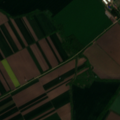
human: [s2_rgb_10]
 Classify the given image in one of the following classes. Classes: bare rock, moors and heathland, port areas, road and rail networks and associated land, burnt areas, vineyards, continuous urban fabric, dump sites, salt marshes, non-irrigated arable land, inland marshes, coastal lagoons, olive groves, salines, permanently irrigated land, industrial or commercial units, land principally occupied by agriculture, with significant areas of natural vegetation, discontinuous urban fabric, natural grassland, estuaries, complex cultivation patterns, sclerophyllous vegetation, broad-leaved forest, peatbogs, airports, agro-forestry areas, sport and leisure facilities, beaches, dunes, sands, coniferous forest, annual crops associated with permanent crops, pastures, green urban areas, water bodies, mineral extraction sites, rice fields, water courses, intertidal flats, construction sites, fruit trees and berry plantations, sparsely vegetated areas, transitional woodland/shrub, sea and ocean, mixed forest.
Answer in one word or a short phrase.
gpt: non-irrigated arable land